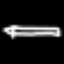
Label: pencil